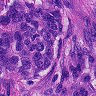
Metastatic tissue present: yes